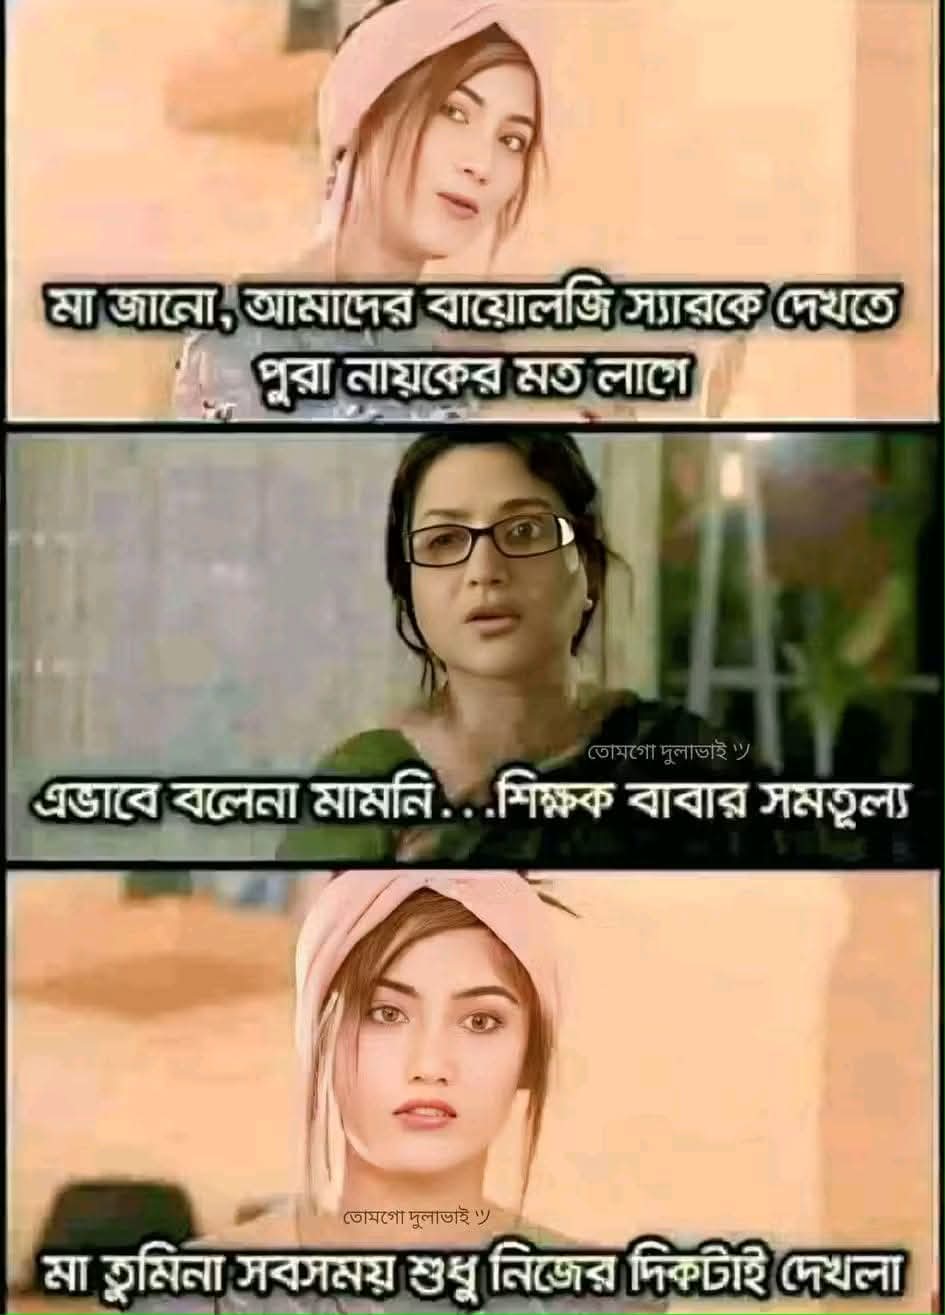
Text: মা জানো, আমাদের বায়োলজি স্যারকে দেখতে পুরা নায়কের মত লাগে
এভাবে বলেনা মামনি... শিক্ষক বাবার সমতুল্য
মা তুমিনা সবসময় শুধু নিজের দিকটাই দেখলা
Label: Non Hate